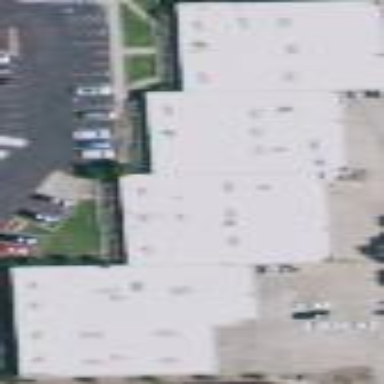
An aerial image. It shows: Industrial building.